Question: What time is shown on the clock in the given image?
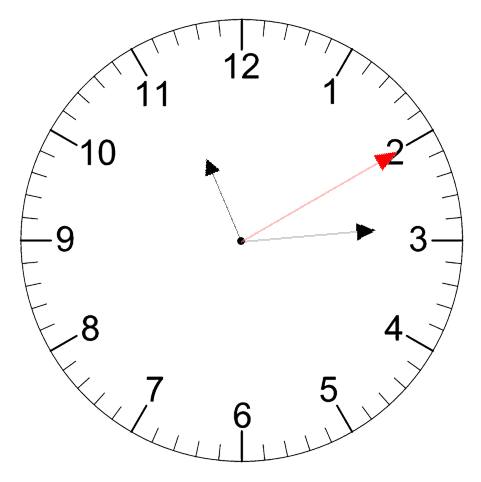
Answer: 11:14:10